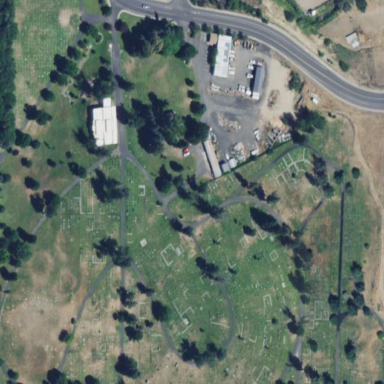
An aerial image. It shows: Cemetery.